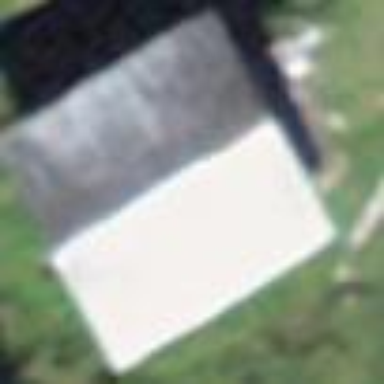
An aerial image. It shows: Hut.